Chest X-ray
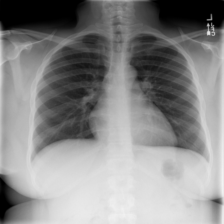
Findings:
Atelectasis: negative
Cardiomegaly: negative
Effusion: negative
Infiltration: negative
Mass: negative
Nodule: negative
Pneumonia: negative
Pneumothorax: negative
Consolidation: negative
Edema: negative
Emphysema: negative
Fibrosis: negative
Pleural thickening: negative
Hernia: negative